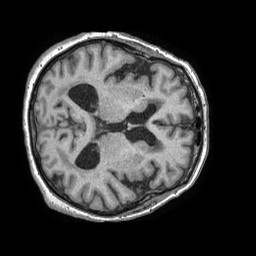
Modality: T1w
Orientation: axial
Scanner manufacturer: philips
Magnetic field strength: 1.5 T
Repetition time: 0.007856 s
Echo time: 0.003646 s